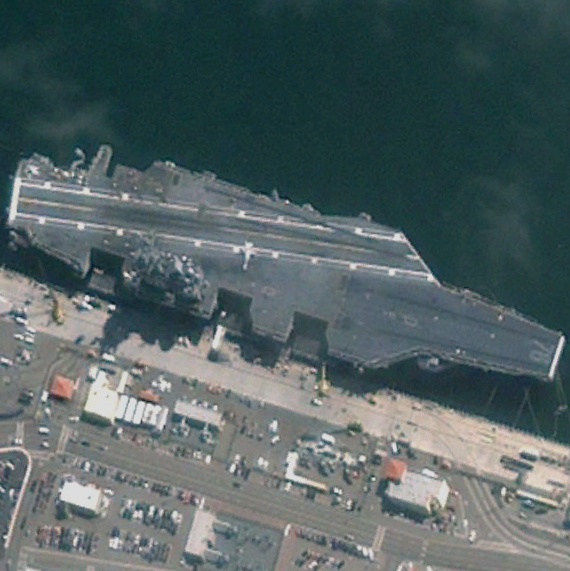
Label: aircraft_carrier